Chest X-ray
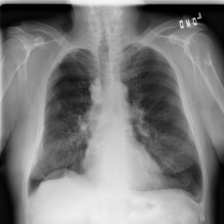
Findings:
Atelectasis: negative
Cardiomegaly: negative
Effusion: negative
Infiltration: negative
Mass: negative
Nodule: negative
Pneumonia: negative
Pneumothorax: negative
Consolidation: negative
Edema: positive
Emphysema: negative
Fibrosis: negative
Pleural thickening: negative
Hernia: negative